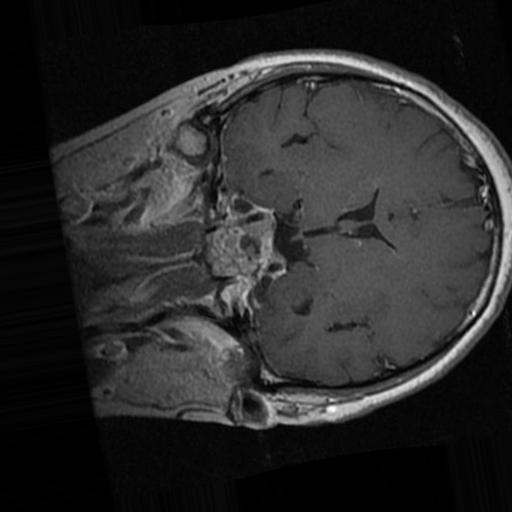
Label: brain_tumor